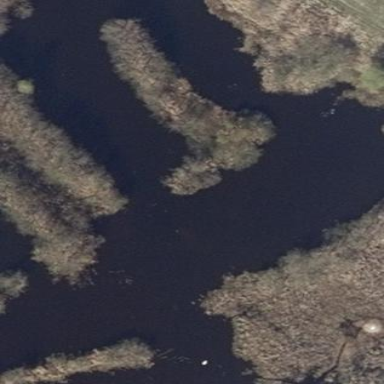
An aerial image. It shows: Wetland area.